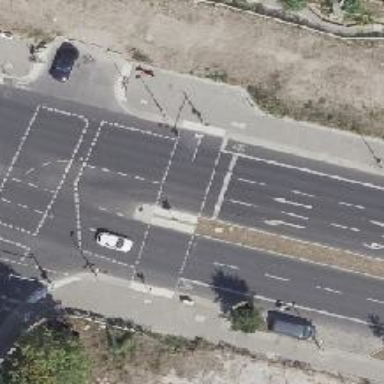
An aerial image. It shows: Secondary road with asphalt surface. It is dual carriageway.